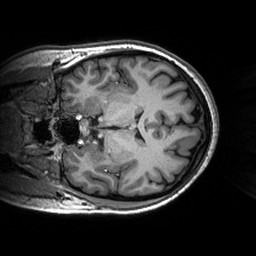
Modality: T1w
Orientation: coronal
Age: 21
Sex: female
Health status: healthy
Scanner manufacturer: siemens
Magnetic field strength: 3 T
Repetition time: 2.53 s
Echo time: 0.00288 s